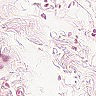
Metastatic tissue present: no